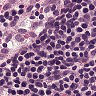
Metastatic tissue present: no